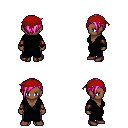
a pixel art fantasy rpg character, female body template, human, dark skin, gray robe, metal pants, pink pixie cut hairstyle, red bandana, cloth bracers, maroon shoes, four views (front, back, left, right), 2x2 character sprite sheet, small pixel art, hard edges, no anti-aliasing